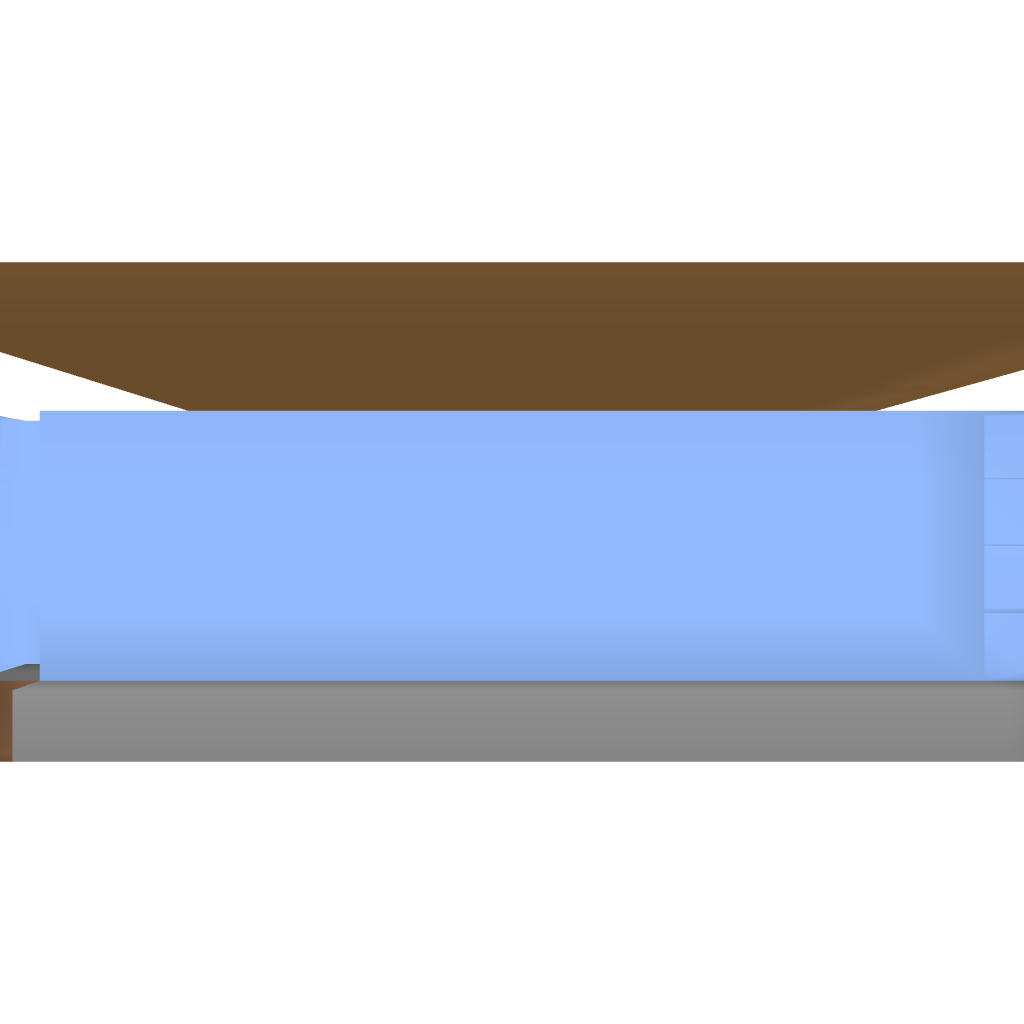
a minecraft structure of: Small Modern House